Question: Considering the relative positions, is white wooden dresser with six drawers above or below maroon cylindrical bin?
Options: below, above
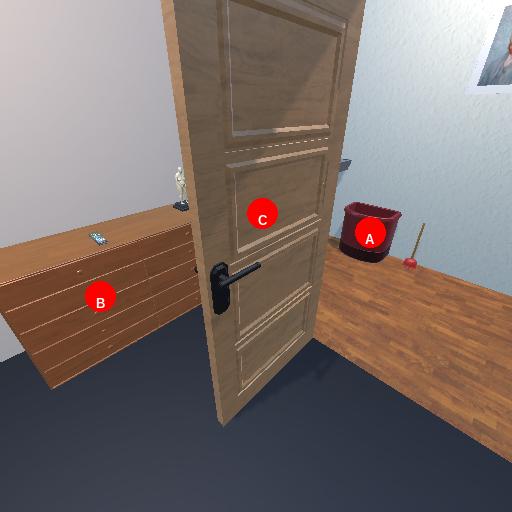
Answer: below